Field crop: maize
Growth stage: 2
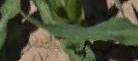
Species: maize